Question: What is the result of this measurement?
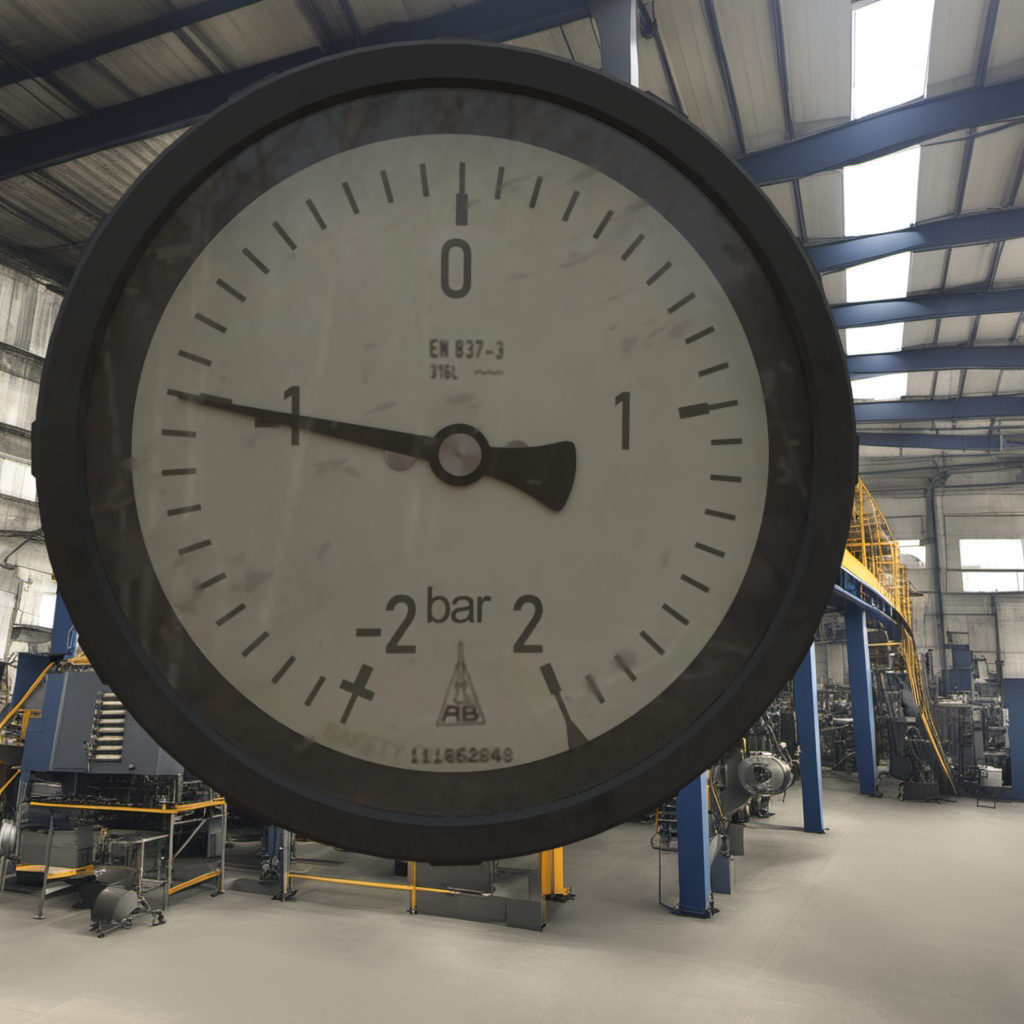
Answer: The result is -1.06
Question: What is the value range of the measurement in the image?
Answer: The range is from -2 to 2
Question: What is the minimum and maximum value of the measurement shown in the image?
Answer: The minimum value is -2 and the maximum value is 2